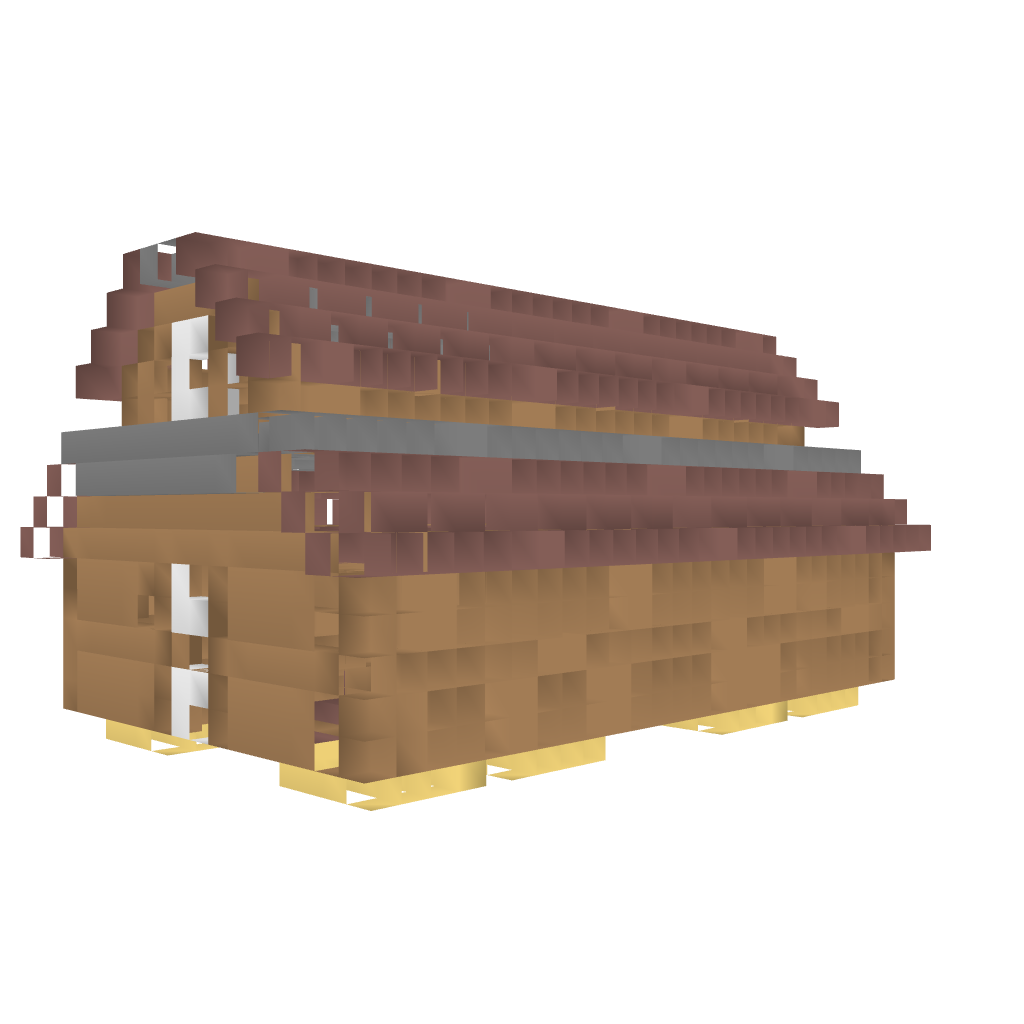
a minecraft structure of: Maple Valley Stable - 8 stalls bad low quality